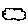
Label: cloud